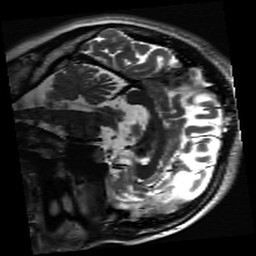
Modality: inplaneT2
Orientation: sagittal